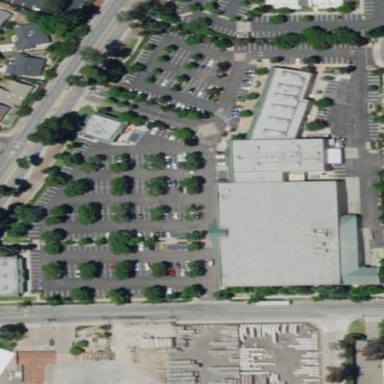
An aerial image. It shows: Retail area.